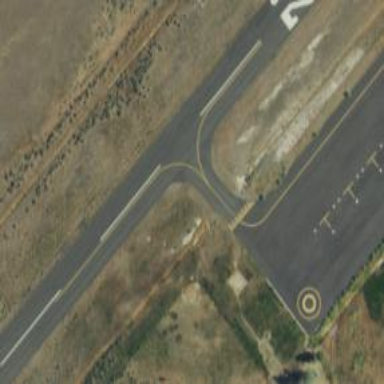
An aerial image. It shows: View of taxiway at the airport.